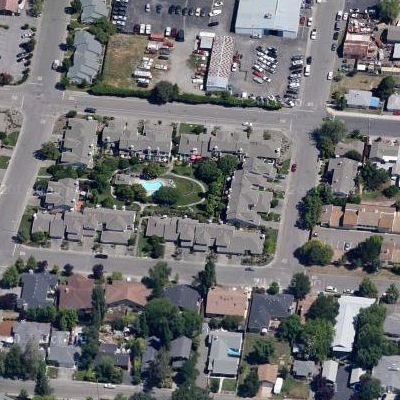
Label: fResident